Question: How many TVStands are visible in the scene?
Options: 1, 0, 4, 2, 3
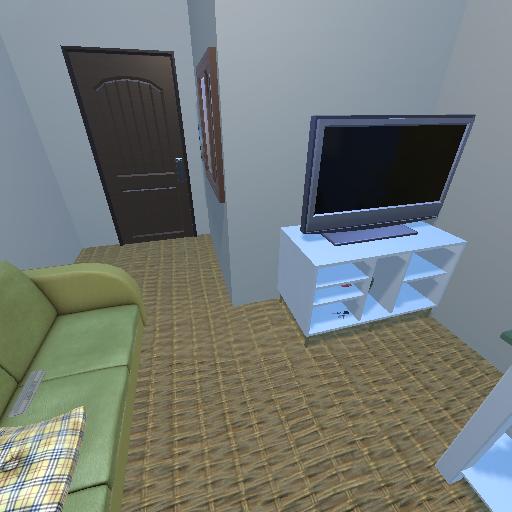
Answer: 1